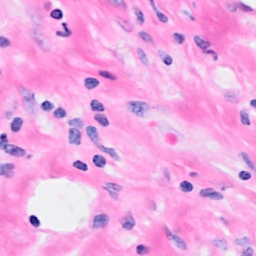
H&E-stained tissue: Breast